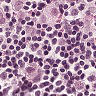
Metastatic tissue present: yes